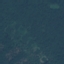
Land use / land cover: Forest